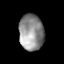
Tissue: prostate
Cell type: Epithelial cells
Senescence score: 0.3369
Nuclear area (px): 872
Mean DAPI intensity: 143.573